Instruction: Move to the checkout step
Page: cart
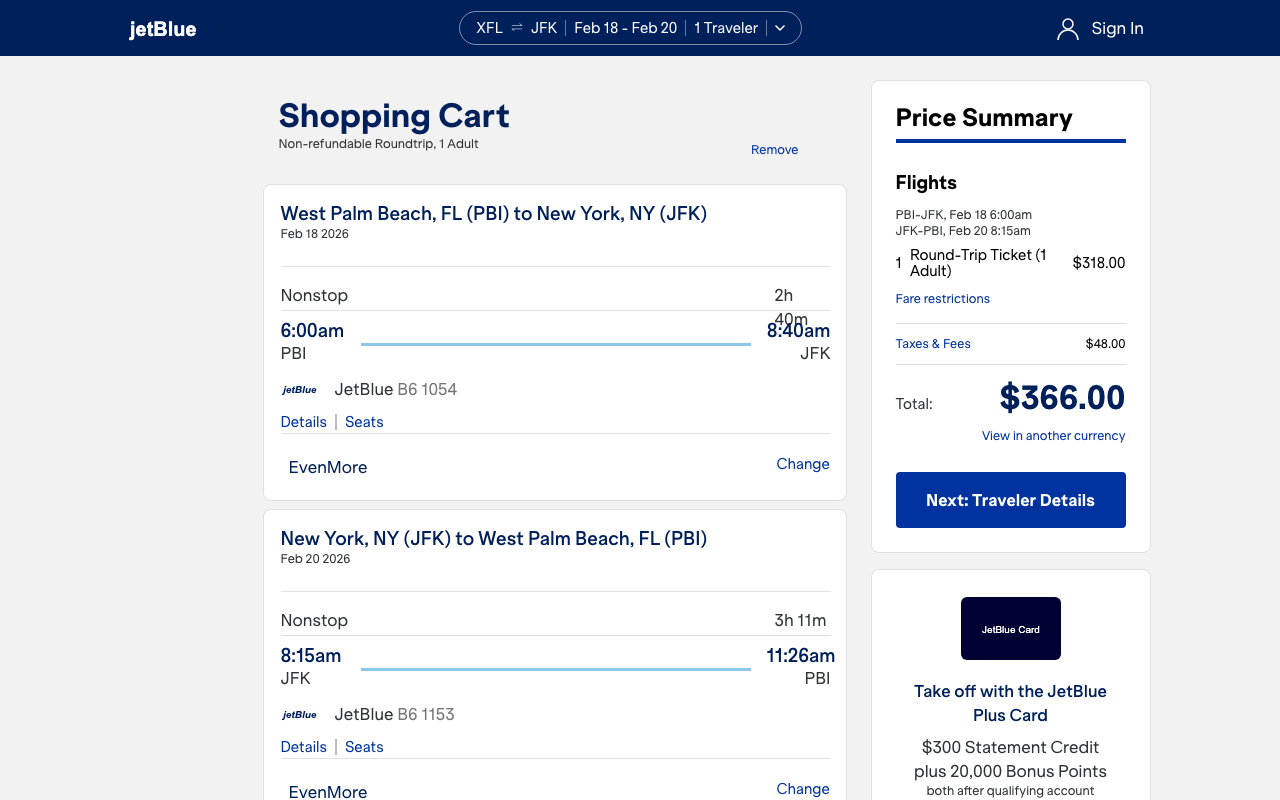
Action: click